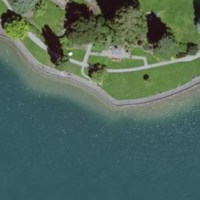
EUNIS habitat code: 14
Species observed at this site:
Erigeron karvinskianus